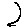
Label: moon